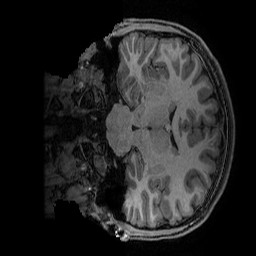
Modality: T1w
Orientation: coronal
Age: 16
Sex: male
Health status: ill
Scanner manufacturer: ge
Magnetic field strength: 3 T
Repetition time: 0.007664 s
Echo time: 0.00342 s